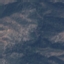
Land use / land cover: HerbaceousVegetation